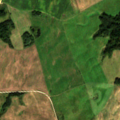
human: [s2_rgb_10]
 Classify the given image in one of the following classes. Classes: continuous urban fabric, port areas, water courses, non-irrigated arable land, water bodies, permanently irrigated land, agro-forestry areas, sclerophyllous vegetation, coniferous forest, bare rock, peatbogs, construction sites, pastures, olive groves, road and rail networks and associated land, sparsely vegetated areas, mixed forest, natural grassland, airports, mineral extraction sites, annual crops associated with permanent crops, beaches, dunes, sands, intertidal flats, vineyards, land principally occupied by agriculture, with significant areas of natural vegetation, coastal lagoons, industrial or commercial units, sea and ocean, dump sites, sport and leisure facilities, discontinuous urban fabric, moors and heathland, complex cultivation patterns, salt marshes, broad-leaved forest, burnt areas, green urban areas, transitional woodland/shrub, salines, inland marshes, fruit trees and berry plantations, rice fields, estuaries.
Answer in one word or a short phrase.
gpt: non-irrigated arable land, pastures, land principally occupied by agriculture, with significant areas of natural vegetation, broad-leaved forest